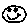
Label: smiley face